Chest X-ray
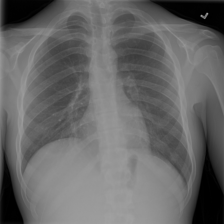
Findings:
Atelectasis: negative
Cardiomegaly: negative
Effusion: negative
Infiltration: negative
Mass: negative
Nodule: negative
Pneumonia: negative
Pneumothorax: negative
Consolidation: negative
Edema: negative
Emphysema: negative
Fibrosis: negative
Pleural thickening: negative
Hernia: negative